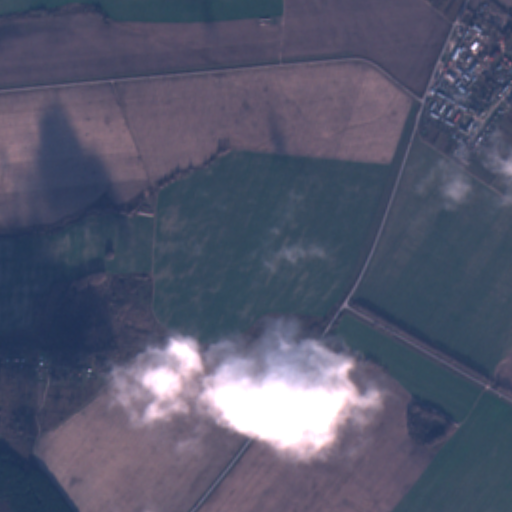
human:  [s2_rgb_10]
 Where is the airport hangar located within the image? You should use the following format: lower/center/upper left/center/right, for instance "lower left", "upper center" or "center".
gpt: The airport hangar is located in the upper right of the image.
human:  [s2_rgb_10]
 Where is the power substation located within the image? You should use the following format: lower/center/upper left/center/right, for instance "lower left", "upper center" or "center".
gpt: The power substation is located in the upper right of the image.
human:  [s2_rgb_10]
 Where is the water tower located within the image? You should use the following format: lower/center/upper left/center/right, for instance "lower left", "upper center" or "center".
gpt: The water tower is located in the upper right of the image.
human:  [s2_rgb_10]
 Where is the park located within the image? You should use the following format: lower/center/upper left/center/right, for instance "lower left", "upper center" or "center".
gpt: There is no park in the image.